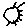
Label: sun